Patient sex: M
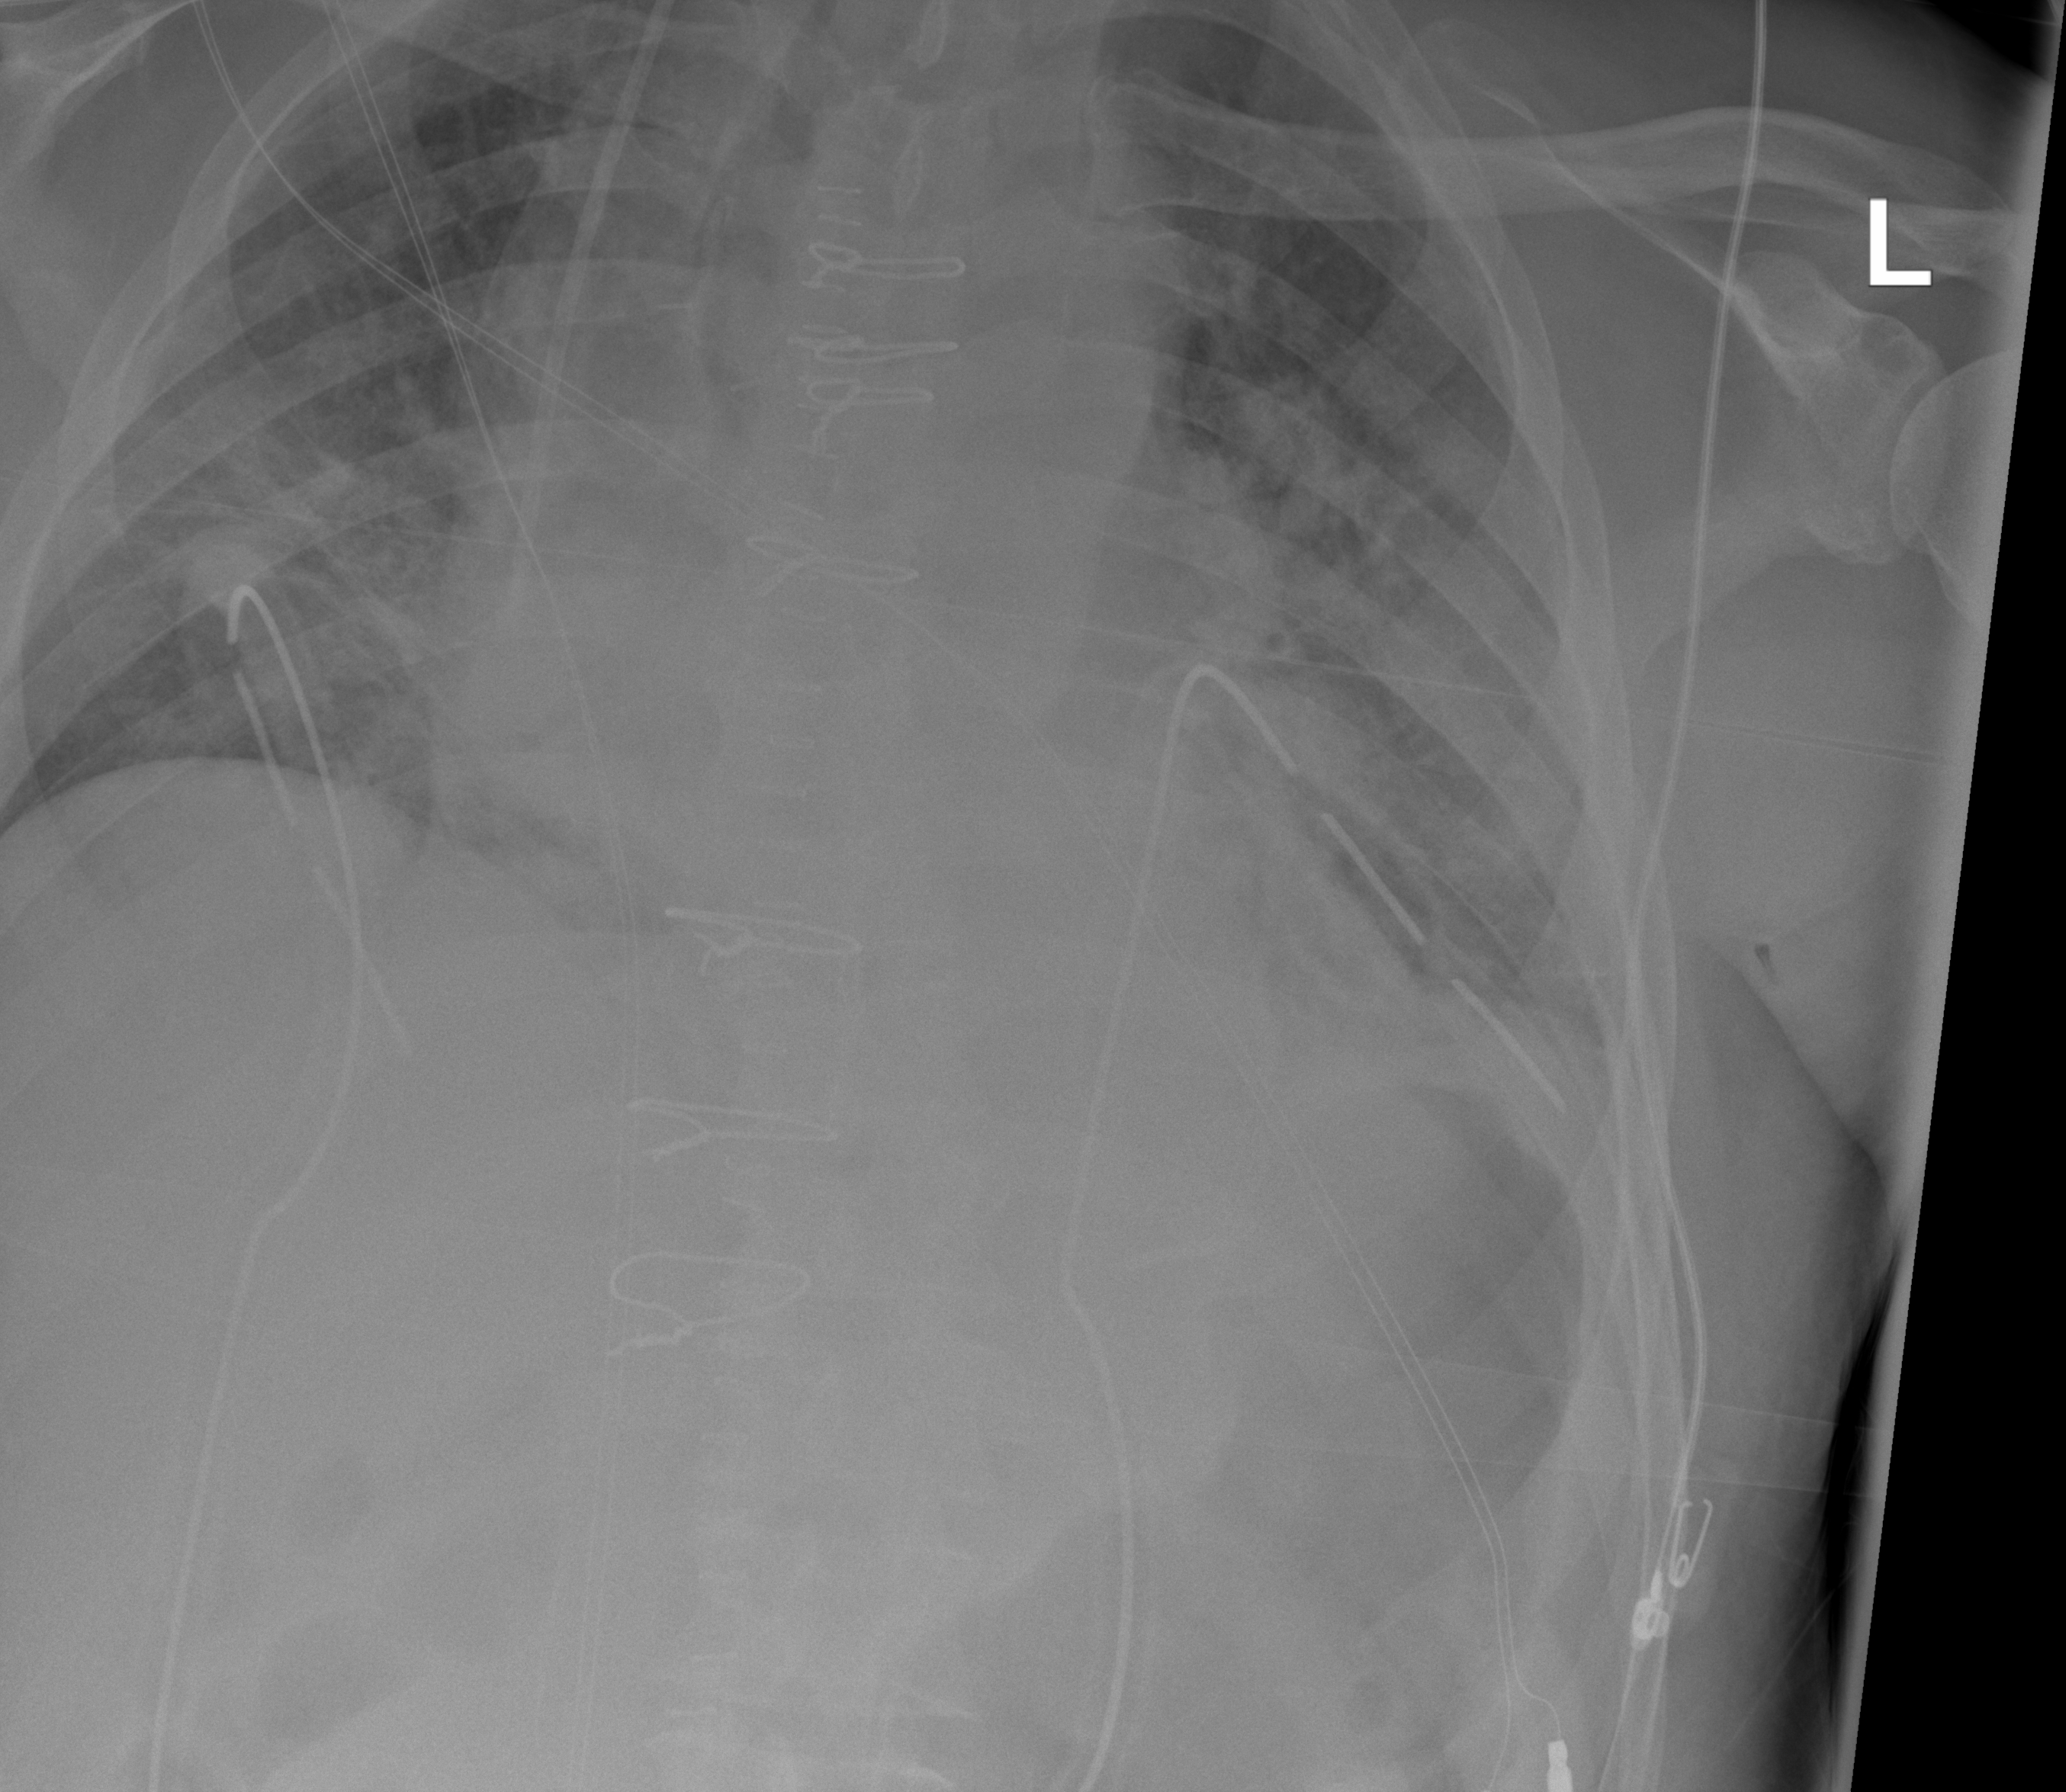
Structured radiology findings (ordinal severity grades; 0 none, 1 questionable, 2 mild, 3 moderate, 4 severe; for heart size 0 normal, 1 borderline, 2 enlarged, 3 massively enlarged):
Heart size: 1
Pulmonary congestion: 2
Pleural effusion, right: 0
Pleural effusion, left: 2
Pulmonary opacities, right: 2
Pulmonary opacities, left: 2
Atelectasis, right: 2
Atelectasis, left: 2